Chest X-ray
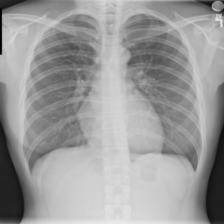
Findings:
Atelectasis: negative
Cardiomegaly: negative
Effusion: negative
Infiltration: negative
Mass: negative
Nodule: negative
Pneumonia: negative
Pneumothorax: negative
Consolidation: negative
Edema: negative
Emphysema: negative
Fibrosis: negative
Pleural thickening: negative
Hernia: negative